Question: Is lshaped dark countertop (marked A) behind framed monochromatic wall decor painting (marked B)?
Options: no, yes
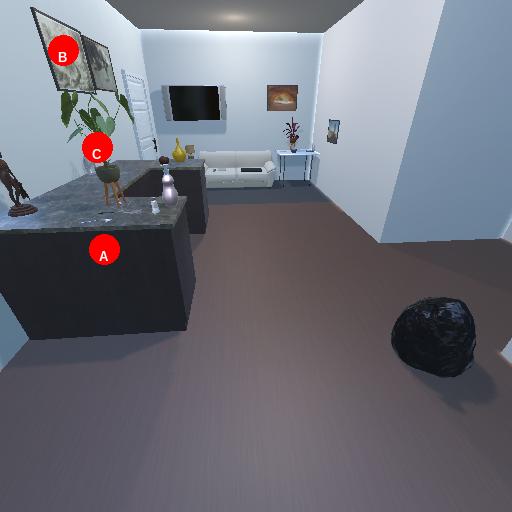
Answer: no